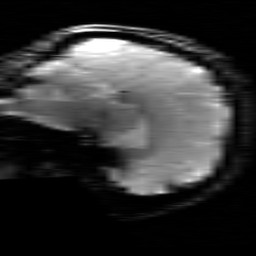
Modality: T2starw
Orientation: sagittal
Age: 20
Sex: female
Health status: healthy
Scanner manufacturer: siemens
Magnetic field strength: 3 T
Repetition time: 0.7 s
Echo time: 0.02 s